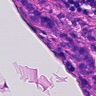
Metastatic tissue present: yes